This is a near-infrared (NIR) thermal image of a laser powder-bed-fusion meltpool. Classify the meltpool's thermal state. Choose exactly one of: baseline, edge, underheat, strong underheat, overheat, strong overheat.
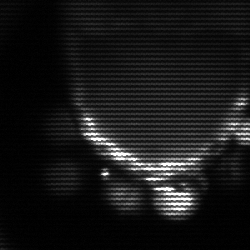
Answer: edge